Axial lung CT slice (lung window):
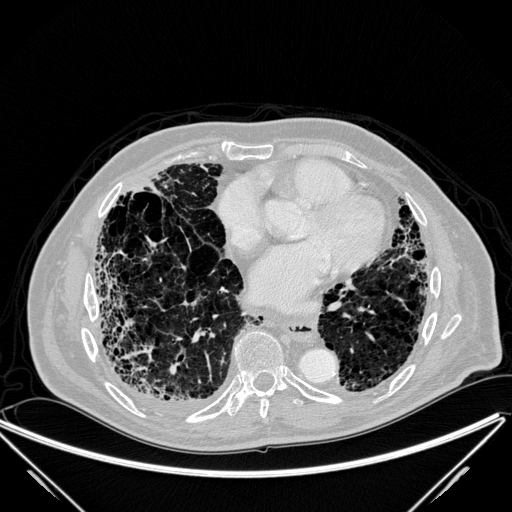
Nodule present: no